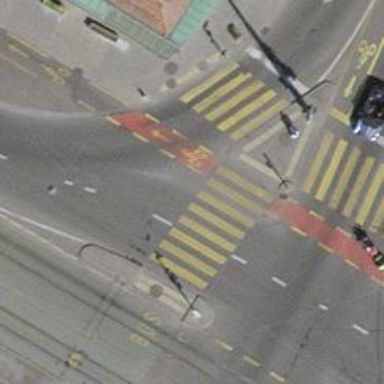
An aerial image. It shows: Crossing with traffic signals.